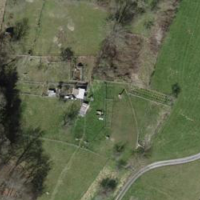
EUNIS habitat code: 25
Species observed at this site:
Chorthippus biguttulus